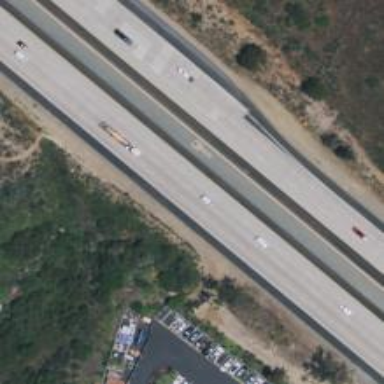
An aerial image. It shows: Motorway.